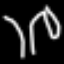
Label: palm tree